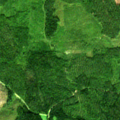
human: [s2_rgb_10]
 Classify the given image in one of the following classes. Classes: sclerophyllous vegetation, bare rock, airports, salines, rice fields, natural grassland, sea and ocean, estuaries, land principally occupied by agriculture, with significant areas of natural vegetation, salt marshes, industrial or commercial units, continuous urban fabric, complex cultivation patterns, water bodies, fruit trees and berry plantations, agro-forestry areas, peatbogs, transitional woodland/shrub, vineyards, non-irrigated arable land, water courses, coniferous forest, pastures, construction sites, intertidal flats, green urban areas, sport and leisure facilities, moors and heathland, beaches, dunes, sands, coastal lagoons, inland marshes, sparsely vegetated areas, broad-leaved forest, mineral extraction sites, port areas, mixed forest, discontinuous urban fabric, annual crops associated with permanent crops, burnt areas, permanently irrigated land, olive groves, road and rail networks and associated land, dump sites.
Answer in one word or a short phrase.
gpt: coniferous forest, mixed forest, transitional woodland/shrub